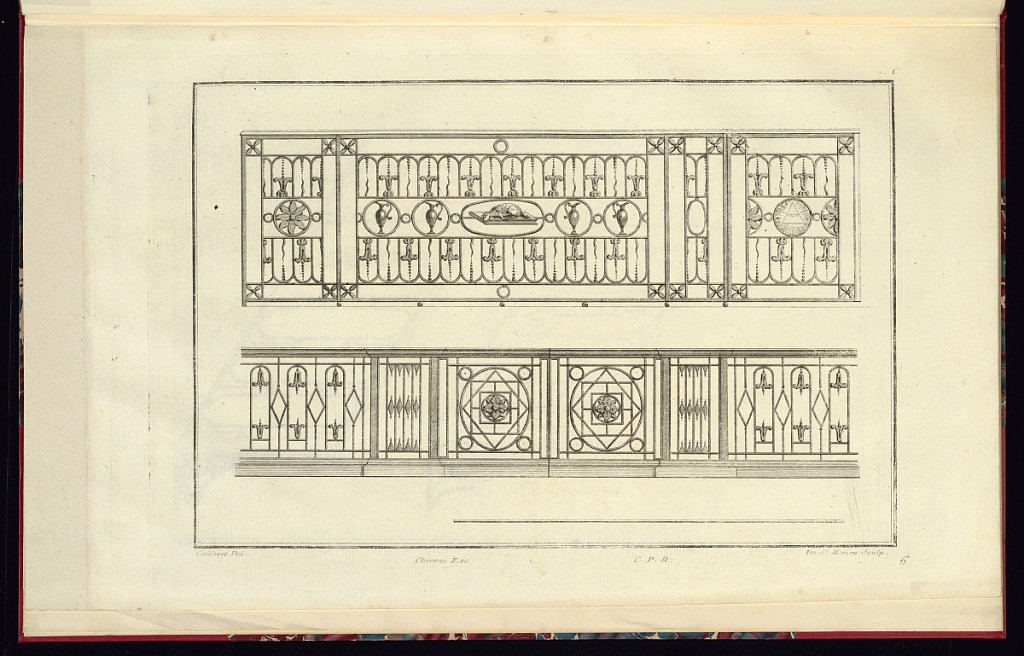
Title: Two Altar (Communion) Rail Designs
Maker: Caillouet, French, mid-18th century
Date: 1775–87
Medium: Engraving and etching on paper
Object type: Print
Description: Two designs for church altar (communion) rails featuring geometric and scrolling bands, rosettes, beads, scrolling leaves (fleurons), rosettes, ewers, a pyramid, and a mouse laying on a book. The plate is signed and numbered.